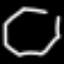
Label: octagon